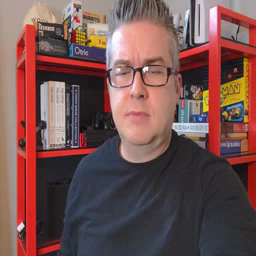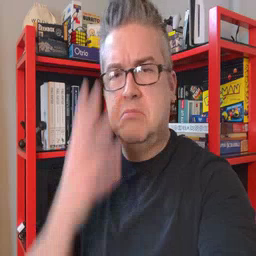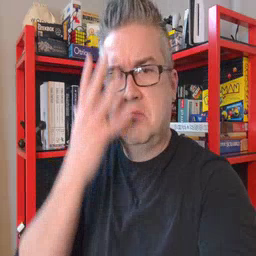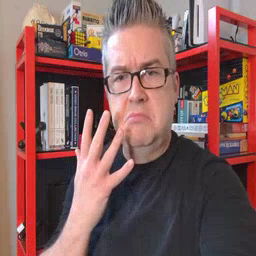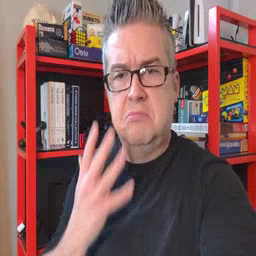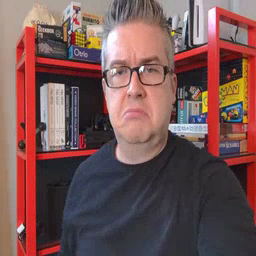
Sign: sad